Question: I am trying to implement the Facebook login in an Android application, so that the user can login in my application using a Facebook account as well.
I have installed a Facebook application and am using 'facebook-android-sdk-3.19.0'.
## Question
I have an 'activity' where I have placed my own button, so on clicking on it then I am creating session stuff, etc. to get a session, but when I click on this method then it starts a blank activity own and display a 'ProgressDialog'. Please see screenshot. I don't have such an activity in my code so Facebook SDK is doing such so.
'''
private static Session openActiveSession(Activity activity, boolean allowLoginUI, List permissions, Session.StatusCallback callback) {
Session.OpenRequest openRequest = new Session.OpenRequest(activity).setPermissions(permissions).setCallback(callback);
Session session = new Session.Builder(activity).build();
if (SessionState.CREATED_TOKEN_LOADED.equals(session.getState()) || allowLoginUI) {
Session.setActiveSession(session);
session.openForRead(openRequest);
return session;
}
return null;
}
'''

I don't want this screen. Is there a way to remove this intermediate screen?
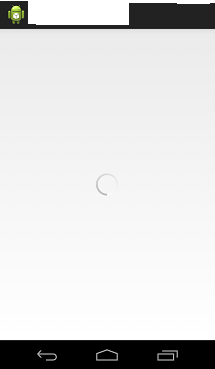
Answer: I updated theme of facebook login 'activity' then it is working as usual that I wanted.
'''
<activity
android:name="com.facebook.LoginActivity"
android:label="@string/app_name"
android:theme="@android:style/Theme.Translucent.NoTitleBar">
</activity>
'''